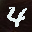
Label: 4